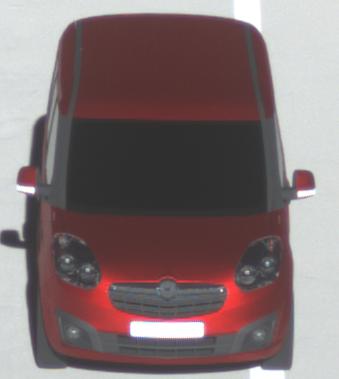
Make: Opel
Model: Combo Combi L1H1 1.4
Detailed model: Combo (D) Combi
Model produced from: 2012/01
Model produced until: 2013/11
Doors: 5
Color: red
Road condition: dry road
Daytime: morning or afternoon
Contrast: high contrast